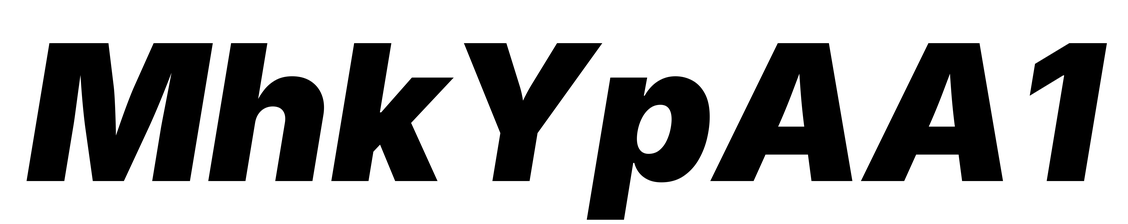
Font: Inter-Italic_Black_Italic